Question: i have a gridview inside a repeater, and a dropdownlist insid the gridview. now i want no user can select one value twice.my code is
'''
<asp:Repeater ID="rep_test" runat="server">
<ItemTemplate>
<asp:GridView ID="grd_test" runat="server" Style="text-align: center;
width: 375px;" AutoGenerateColumns="false">
<Columns>
<asp:BoundField HeaderText="hello" DataField="hello" />
</Columns>
<Columns>
<asp:BoundField HeaderText="item" DataField="item" />
</Columns>
<Columns>
<asp:TemplateField HeaderText="Assign to">
<ItemTemplate>
<asp:DropDownList ID="drp_Assign" runat="server">
<asp:ListItem Value="1"> 1</asp:ListItem>
<asp:ListItem Value="2">2</asp:ListItem>
<asp:ListItem Value="3">3</asp:ListItem>
</asp:DropDownList>
</ItemTemplate>
</asp:TemplateField>
</Columns>
</asp:GridView>
<asp:DropDownList ID="drp_Address" runat="server">
</asp:DropDownList>
</ItemTemplate>
</asp:Repeater>
'''
i want to detect the duplicate value for drodown "drp_Assign".
please see the image the values in comp number should not be duplicate if a user selected "1" for one row then he will not be able to selected same value in second row . if he tries to do then alert message will be shown that you have selected this value already choose another."
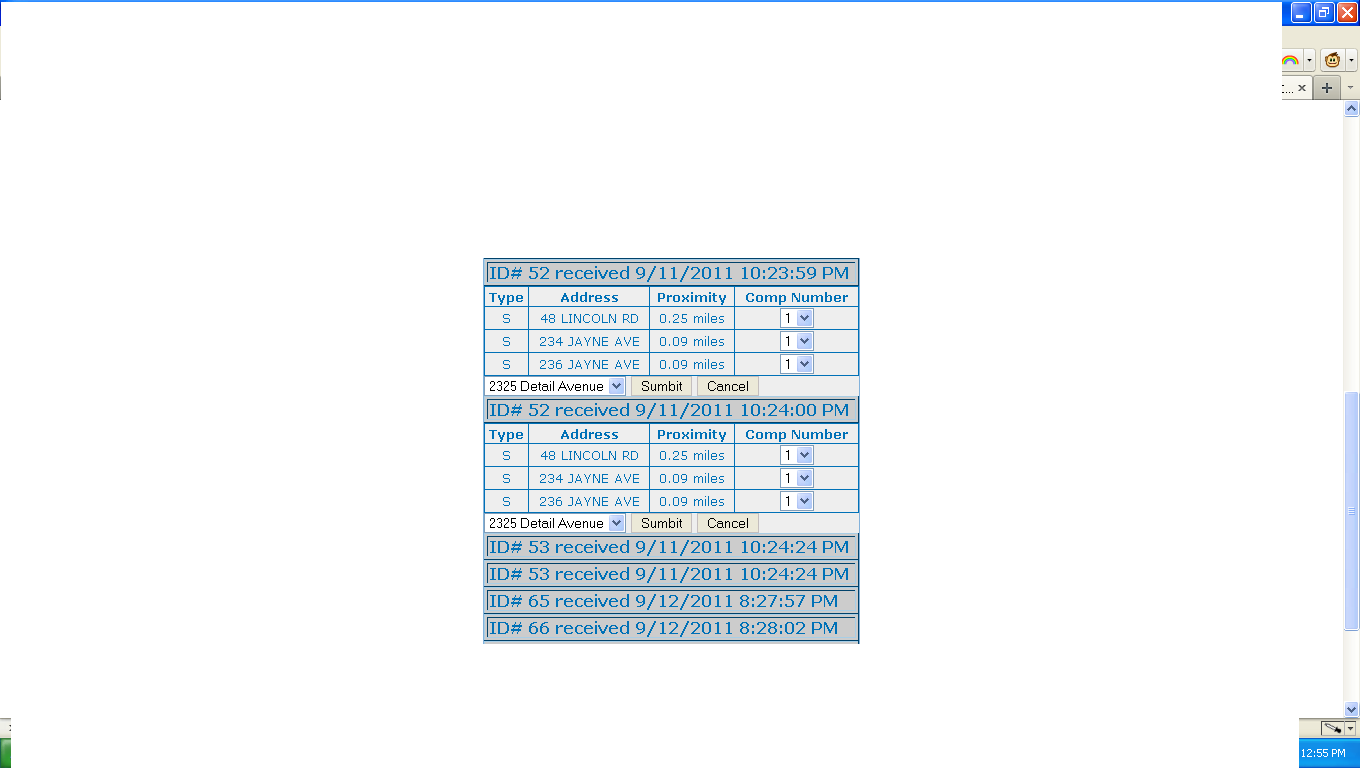
Answer: I am using the repeater as the container, '#rep_test', and matching all dropdowns inside the container so that user can't select same values.
NOTE : Double check your Repeater ID in your browser as .Net will change it.
UNLESS you change your Client ID Mode to static [.Net 4.0], e.g. :
'''
<asp:Repeater ID="rep_test" runat="server" ClientIDMode="Static">
'''
REF : <URL>
'''
$(function() {
$('#rep_test select').live('change',function(event) {
var cI = $(this);
$('#rep_test select option:selected').each(function(i, e) {
//Check if values match AND if not default AND not match changed item to self
if ($(e).val() == cI.val() && $(e).val() != 0 && $(e).parent().index() != cI.index()) {
alert('Duplicate found!');
cI.val('0');
}
});
});
});
'''
<URL>